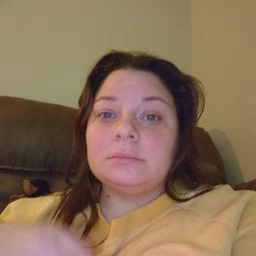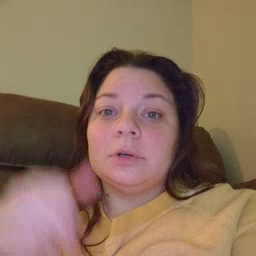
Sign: lion